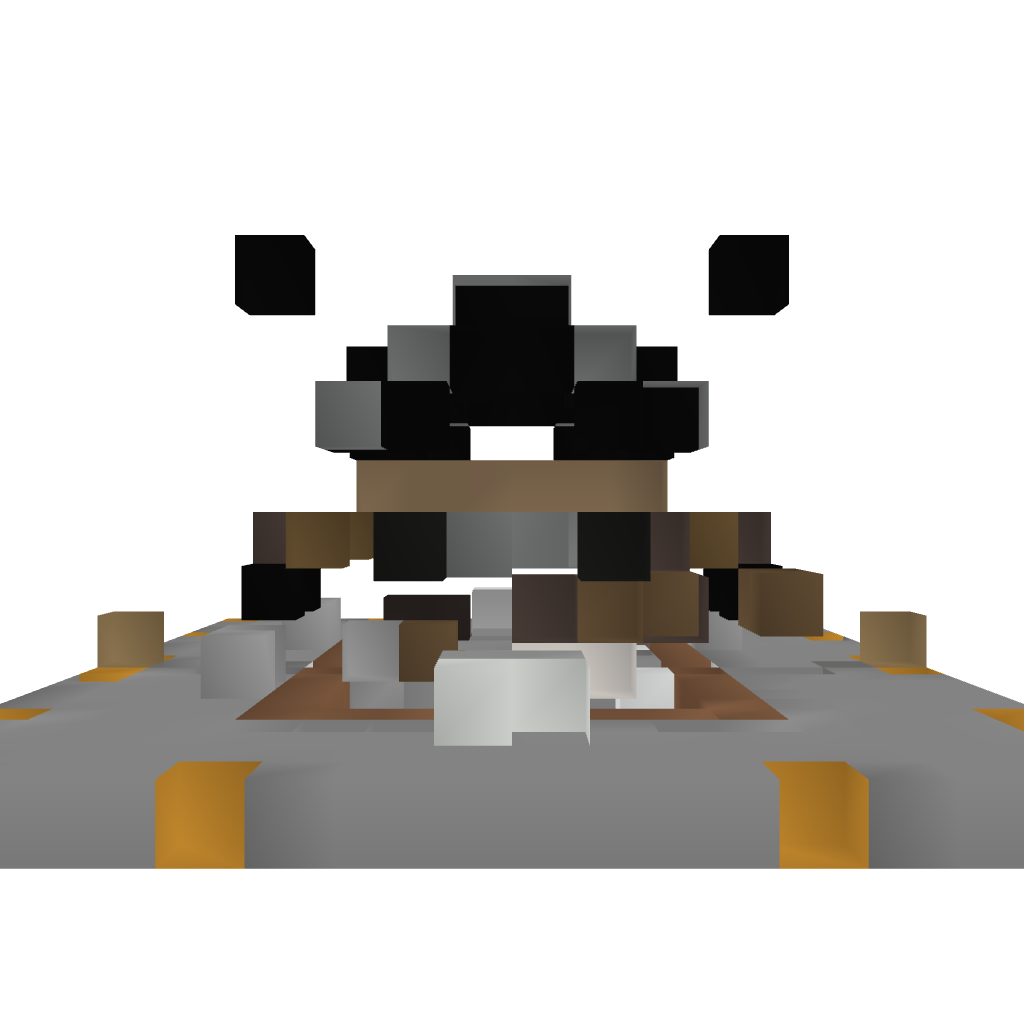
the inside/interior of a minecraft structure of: Worker's Cottage